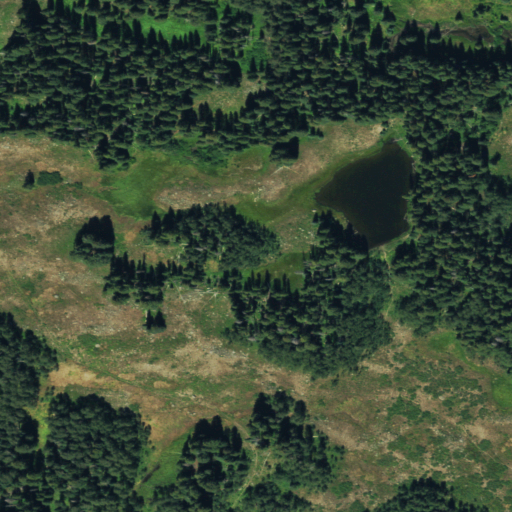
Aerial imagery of plain(s) in Colorado named Government Park containing evergreen forest, shrub, deciduous forest, mixed forest, woody wetlands, and open water